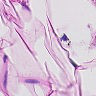
Metastatic tissue present: no